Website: walmart
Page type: account-selection
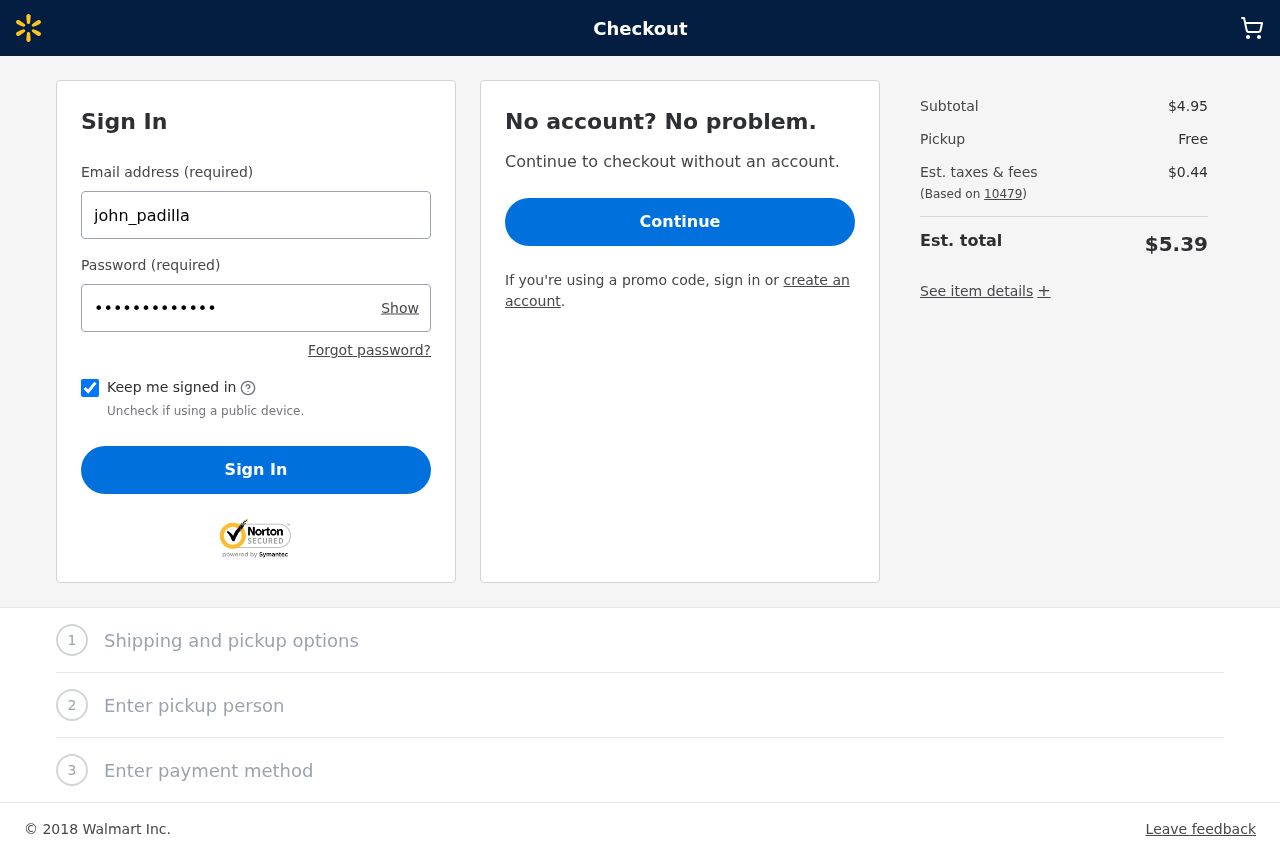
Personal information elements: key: PII_LOGIN_USERNAME
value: john_padilla
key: PII_POSTCODE
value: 10479
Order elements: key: ORDER_SUBTOTAL
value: $4.95
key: ORDER_TAX
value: $0.44
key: ORDER_TOTAL
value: $5.39